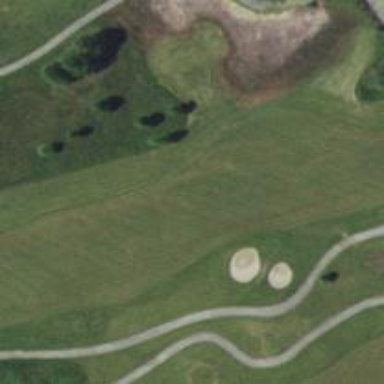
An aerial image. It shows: Golf hole.